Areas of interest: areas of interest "Sport and cultural"
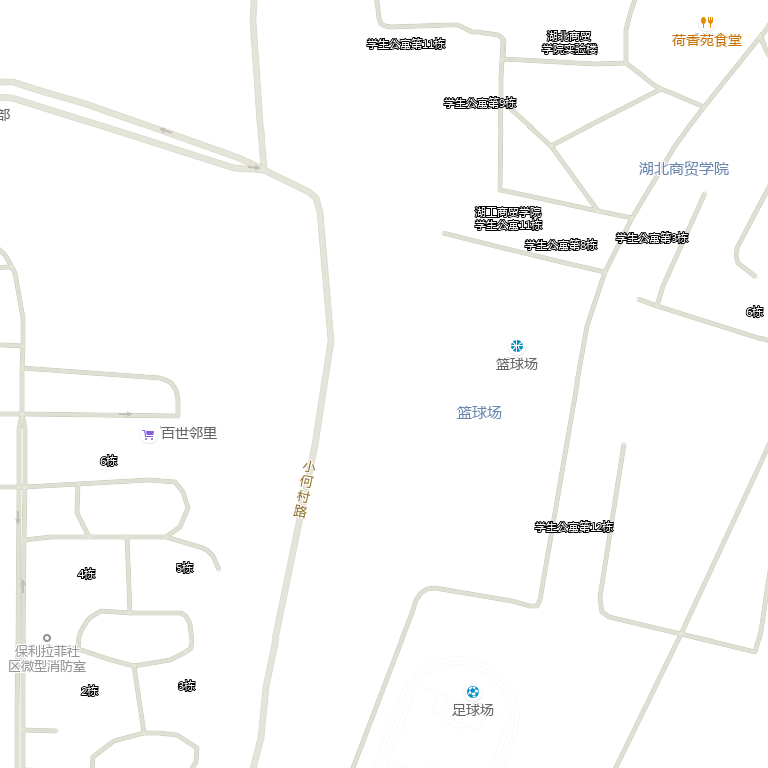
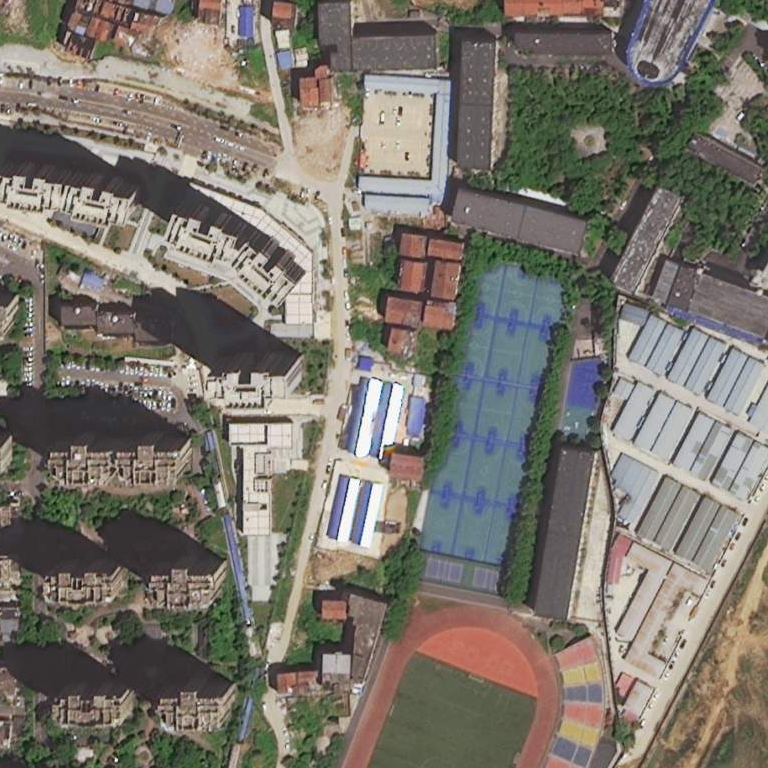